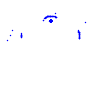
Particle: proton